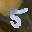
Label: 5